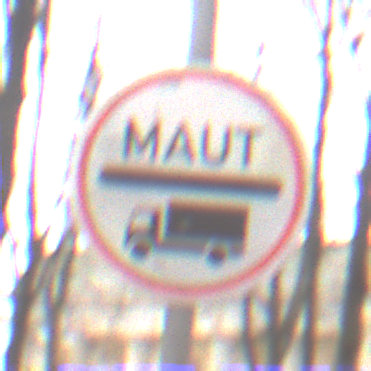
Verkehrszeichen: Mautpflicht
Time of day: Midday
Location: Outdoor (Nature)
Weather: Overcast
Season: NotSpecified
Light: Natural